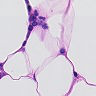
Metastatic tissue present: no